Question: I am learning node js and mongoDb. I am trying to insert data using mongoose but while inserting it show error . i am not able to figure out mistake. I have tried all my solution as i could try as a beginner.
'''
var mongoose = require("mongoose"); // require mongoose
mongoose.connect('mongodb://localhost:27017/mydatabase', {useNewUrlParser: true});
const myConnection = mongoose.connection;
// Create Schema
var employeeSchema = new mongoose.Schema({
name: String,
email: String,
eType: String,
hourRate: Number,
totalHour: Number,
});
employeeSchema.methods.totalSalary = function () {
var total = employee.hourRate * employee.totalHour;
console.log('total Salary is = ${total}');
};
var employeeModel = mongoose.model("Employee", employeeSchema);
var employee = new employeeModel({
name: "Akash Jangra",
email: "developer64@gmail.com",
eType: "Hourly",
hourRate: 500,
totalHour: 70,
});
// console.log(employee)
employee.totalSalary();
myConnection.on('Connect', function(){
console.log('Connected Successfully')
});
myConnection.on('disconnect', function(){
console.log('Disconnected')
})
myConnection.on('error', console.error.bind(console, 'connection error:'));
db.once('open', function() {
// we're connected!
employee.save(function(err, res) {
if (err) throw error
console.log(res)
myConnection.close()
})
'''

<URL>
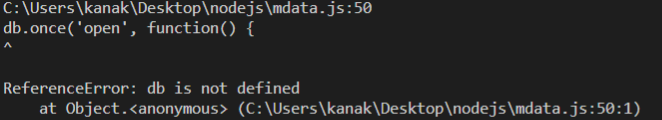
Answer: I think you're referring to the wrong variable here.
'myConnection.once' should work. You have not declared 'db' anywhere in your code.